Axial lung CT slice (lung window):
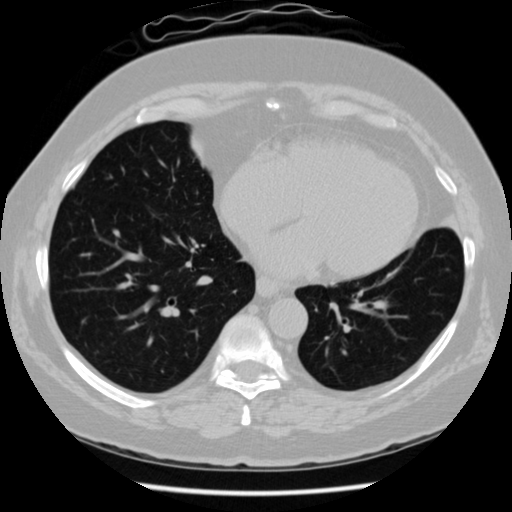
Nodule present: no